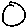
Label: circle